Question: Hi i am trying to get following screen in android please help me how to get below attched screen.

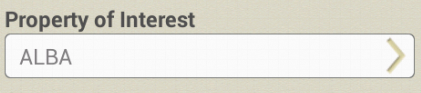
Answer: What else is in the GUI please show the complete GUI pic or the code you have tried You can use a textView add an ImageButton or Button both will do for setting the Background to the GUI use 'android:background="@drawable/ur_background_name"' in the Layout if you dont know about the layouts...
then read <URL> but here you can use the Linear Layout with vertical orientation and then use TextView and then Button or ImageButton and add background to it, please make sure that it is an button only and not the spinner, Spinner is basically the dropdown list on clicking it, You can also use style for the button, for that create shape XML file in drawable folder
and write code given below
'''
<?xml version="1.0" encoding="utf-8"?>
<shape xmlns:android="http://schemas.android.com/apk/res/android"
android:shape="rectangle">
<gradient android:startColor="#545253"
android:endColor="#000000"
android:angle="270" />
<corners android:radius="15dp" />
<stroke android:width="2px" android:color="#eecc68" />
</shape>
'''